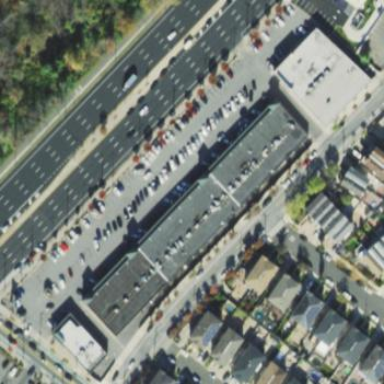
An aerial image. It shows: Parking area with surface.